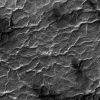
Atmospheric dust classification: not_dusty